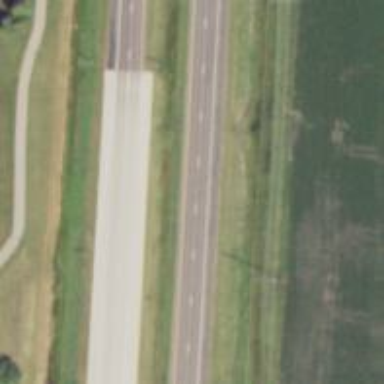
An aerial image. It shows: Expressway with asphalt surface classified as trunk highway.